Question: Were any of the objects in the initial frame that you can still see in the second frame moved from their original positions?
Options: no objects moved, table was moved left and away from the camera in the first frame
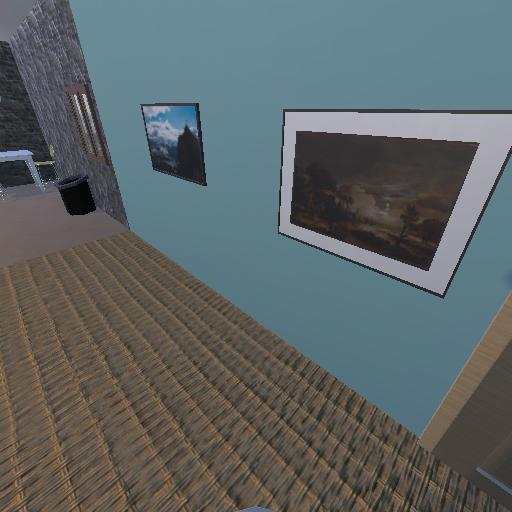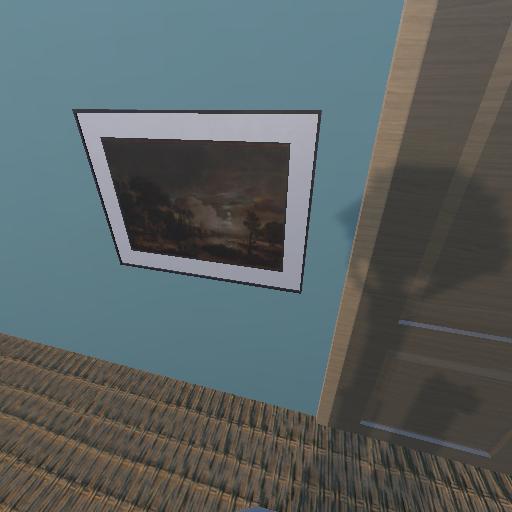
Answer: no objects moved